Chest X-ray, PA view. Patient: 36 years old, sex F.
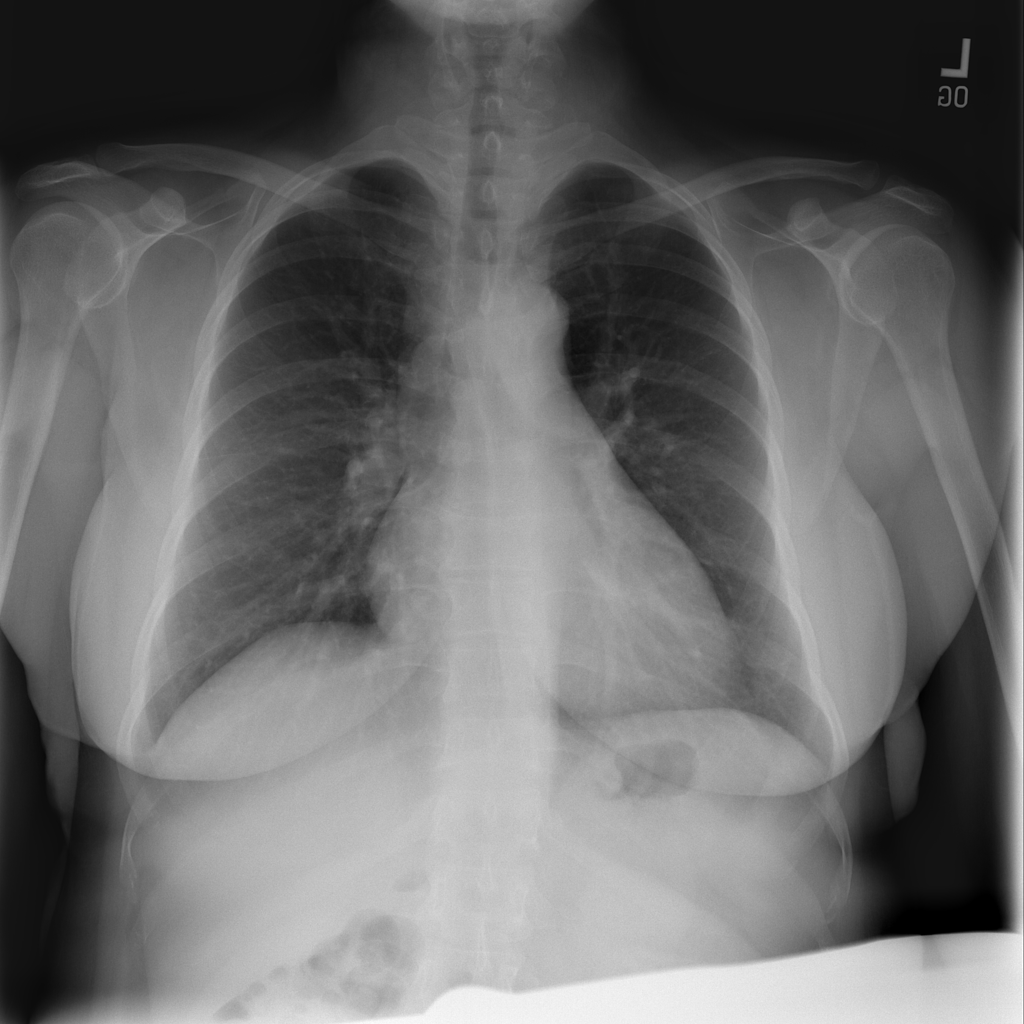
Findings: No Finding